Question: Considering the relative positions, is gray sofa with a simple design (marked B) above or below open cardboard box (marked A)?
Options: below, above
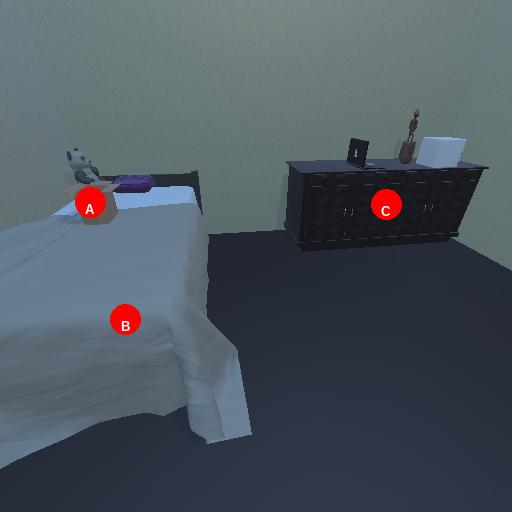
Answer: below